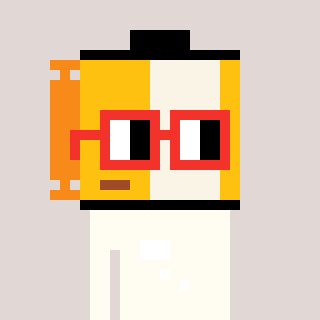
a pixel art character with square red glasses, a film roll-shaped head and a grayscale-colored body on a warm background